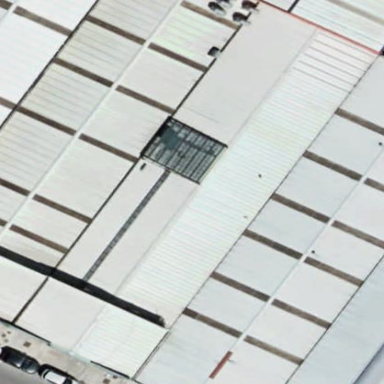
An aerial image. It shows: Industrial building.